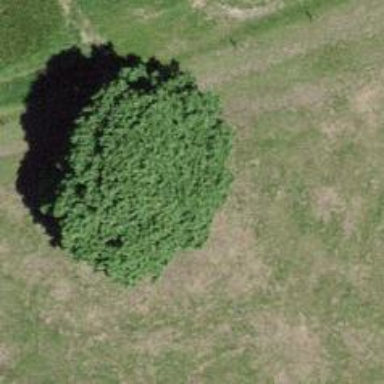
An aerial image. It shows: Beautiful tree in nature.